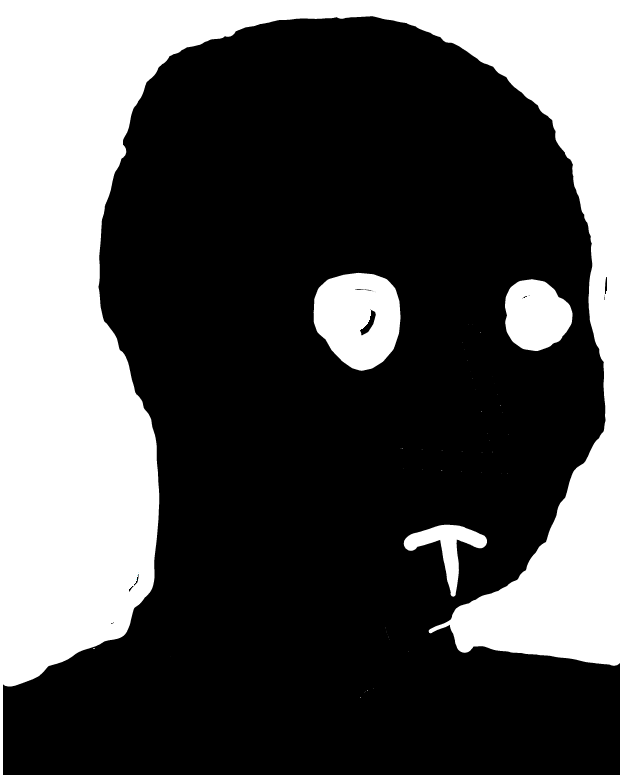
Label: 5_NPC